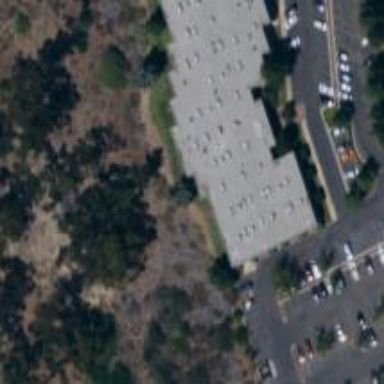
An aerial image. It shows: Office building.